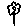
Label: flower